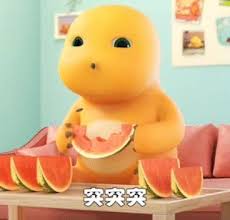
Label: nailong